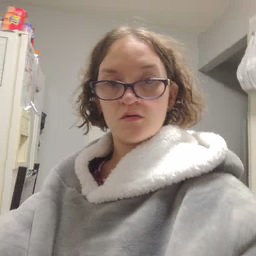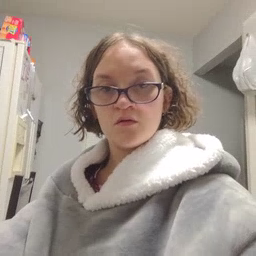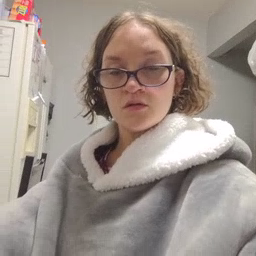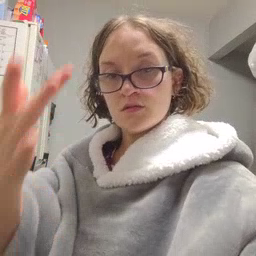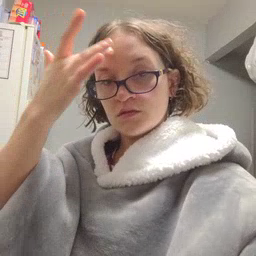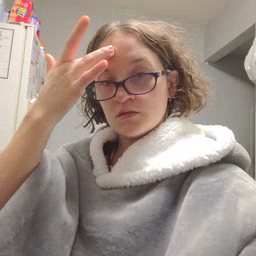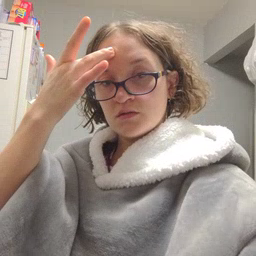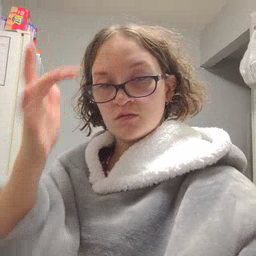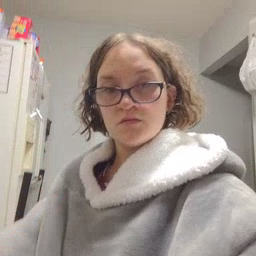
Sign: sick